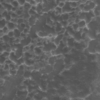
Label: not_dusty